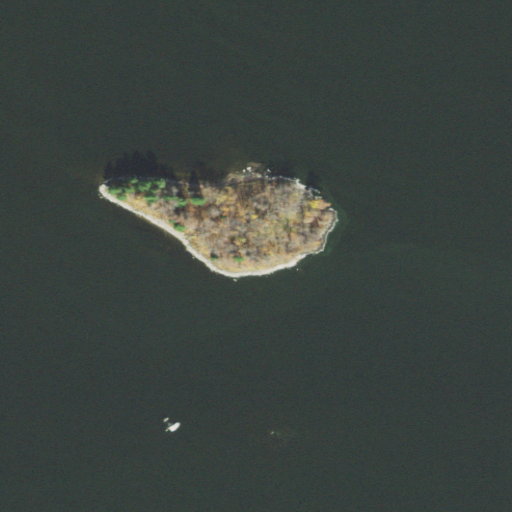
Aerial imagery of island in Minnesota named Grave Island containing open water, deciduous forest, shrub, and herbaceous wetlands